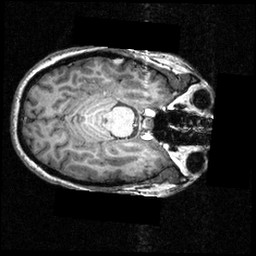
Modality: T1w
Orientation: axial
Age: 23
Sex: female
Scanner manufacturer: siemens
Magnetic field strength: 3.951 T
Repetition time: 1.5 s
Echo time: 0.00335 s